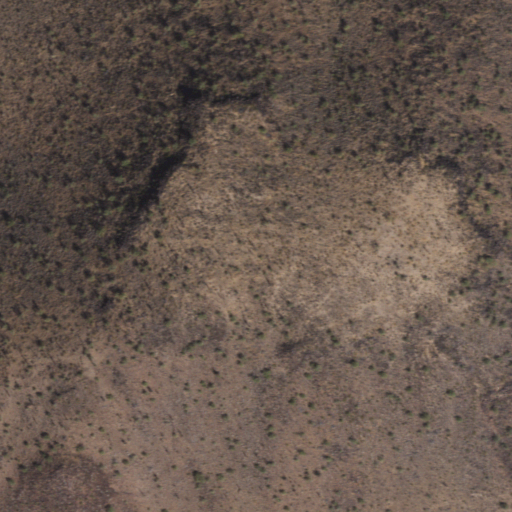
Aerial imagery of mountain in Arizona named Black Circle Mountain containing only shrub